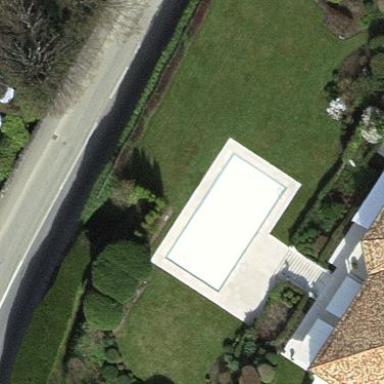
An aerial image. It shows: Swimming pool located in leisure land.